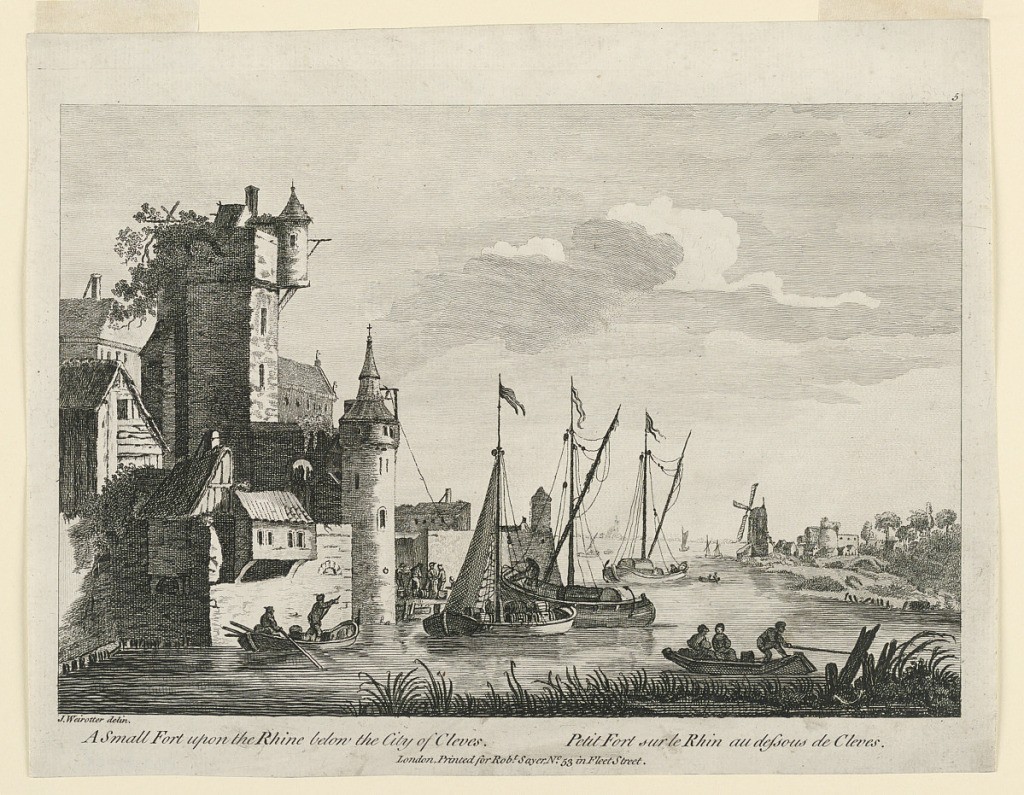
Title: A Small Fort on the Rhine Near Cleves
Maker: Franz Edmund Weirotter, Austrian, 1730 - 1771
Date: ca. 1780-1800
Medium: Engraving on paper
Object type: Print
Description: Boats are drawn up to a wharf bordered by a partially ruined castle, left. A windwell at right in the distance.